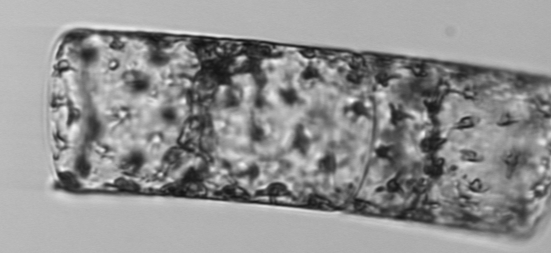
Label: Guinardia_flaccida